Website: home-depot
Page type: account-selection
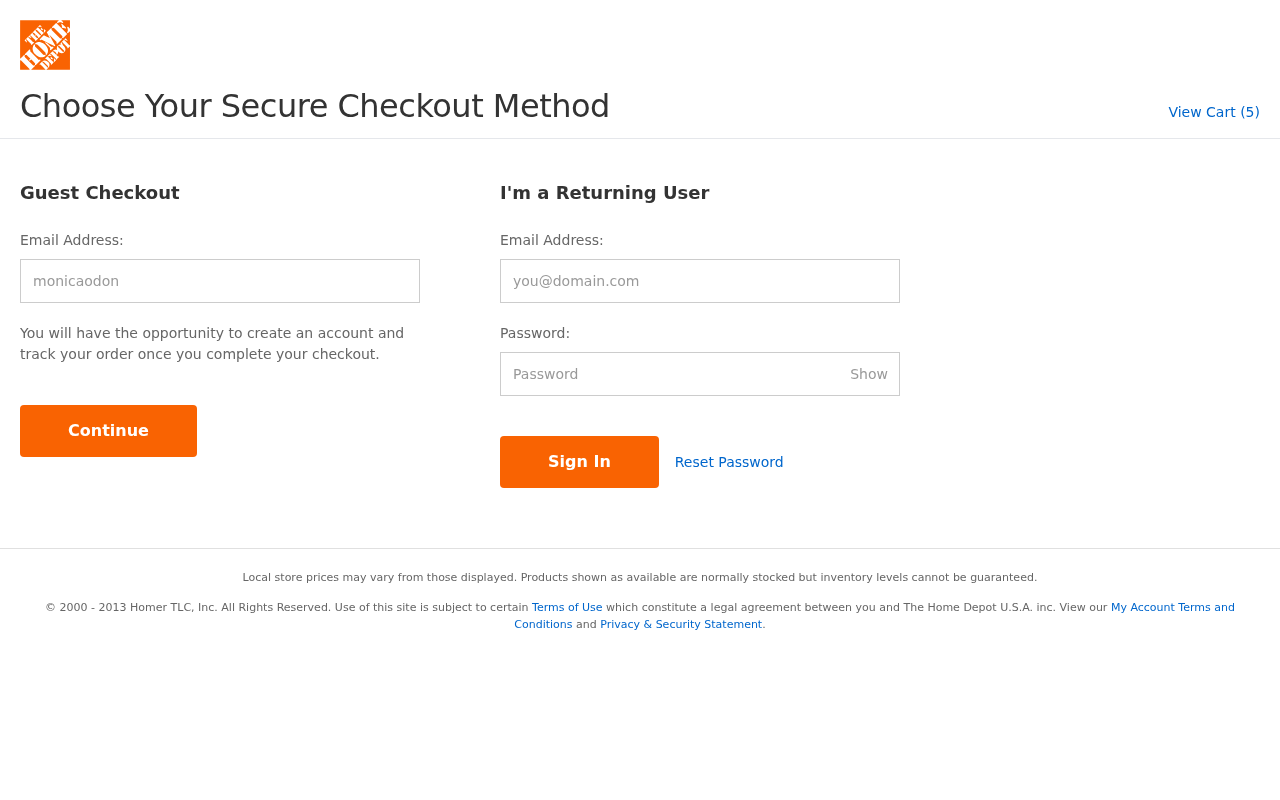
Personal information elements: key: PII_LOGIN_USERNAME
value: monicaodonnell99
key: PII_LOGIN_USERNAME2
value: monicaodonnell99
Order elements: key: ORDER_NUM_ITEMS
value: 5